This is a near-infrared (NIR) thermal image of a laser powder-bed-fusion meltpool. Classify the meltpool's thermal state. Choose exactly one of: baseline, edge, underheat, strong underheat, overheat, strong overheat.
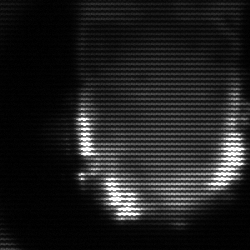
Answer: baseline